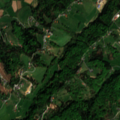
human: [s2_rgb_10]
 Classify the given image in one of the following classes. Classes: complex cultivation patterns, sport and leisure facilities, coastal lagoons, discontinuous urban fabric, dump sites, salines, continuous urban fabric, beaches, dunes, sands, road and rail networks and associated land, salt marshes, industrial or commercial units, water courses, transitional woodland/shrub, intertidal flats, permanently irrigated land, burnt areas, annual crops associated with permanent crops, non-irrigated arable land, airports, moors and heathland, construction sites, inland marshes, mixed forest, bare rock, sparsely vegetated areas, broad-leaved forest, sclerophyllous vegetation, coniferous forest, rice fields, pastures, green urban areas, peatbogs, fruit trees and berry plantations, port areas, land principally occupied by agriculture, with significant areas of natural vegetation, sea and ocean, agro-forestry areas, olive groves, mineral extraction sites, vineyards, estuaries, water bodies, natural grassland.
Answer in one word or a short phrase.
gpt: pastures, land principally occupied by agriculture, with significant areas of natural vegetation, broad-leaved forest, mixed forest